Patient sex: M
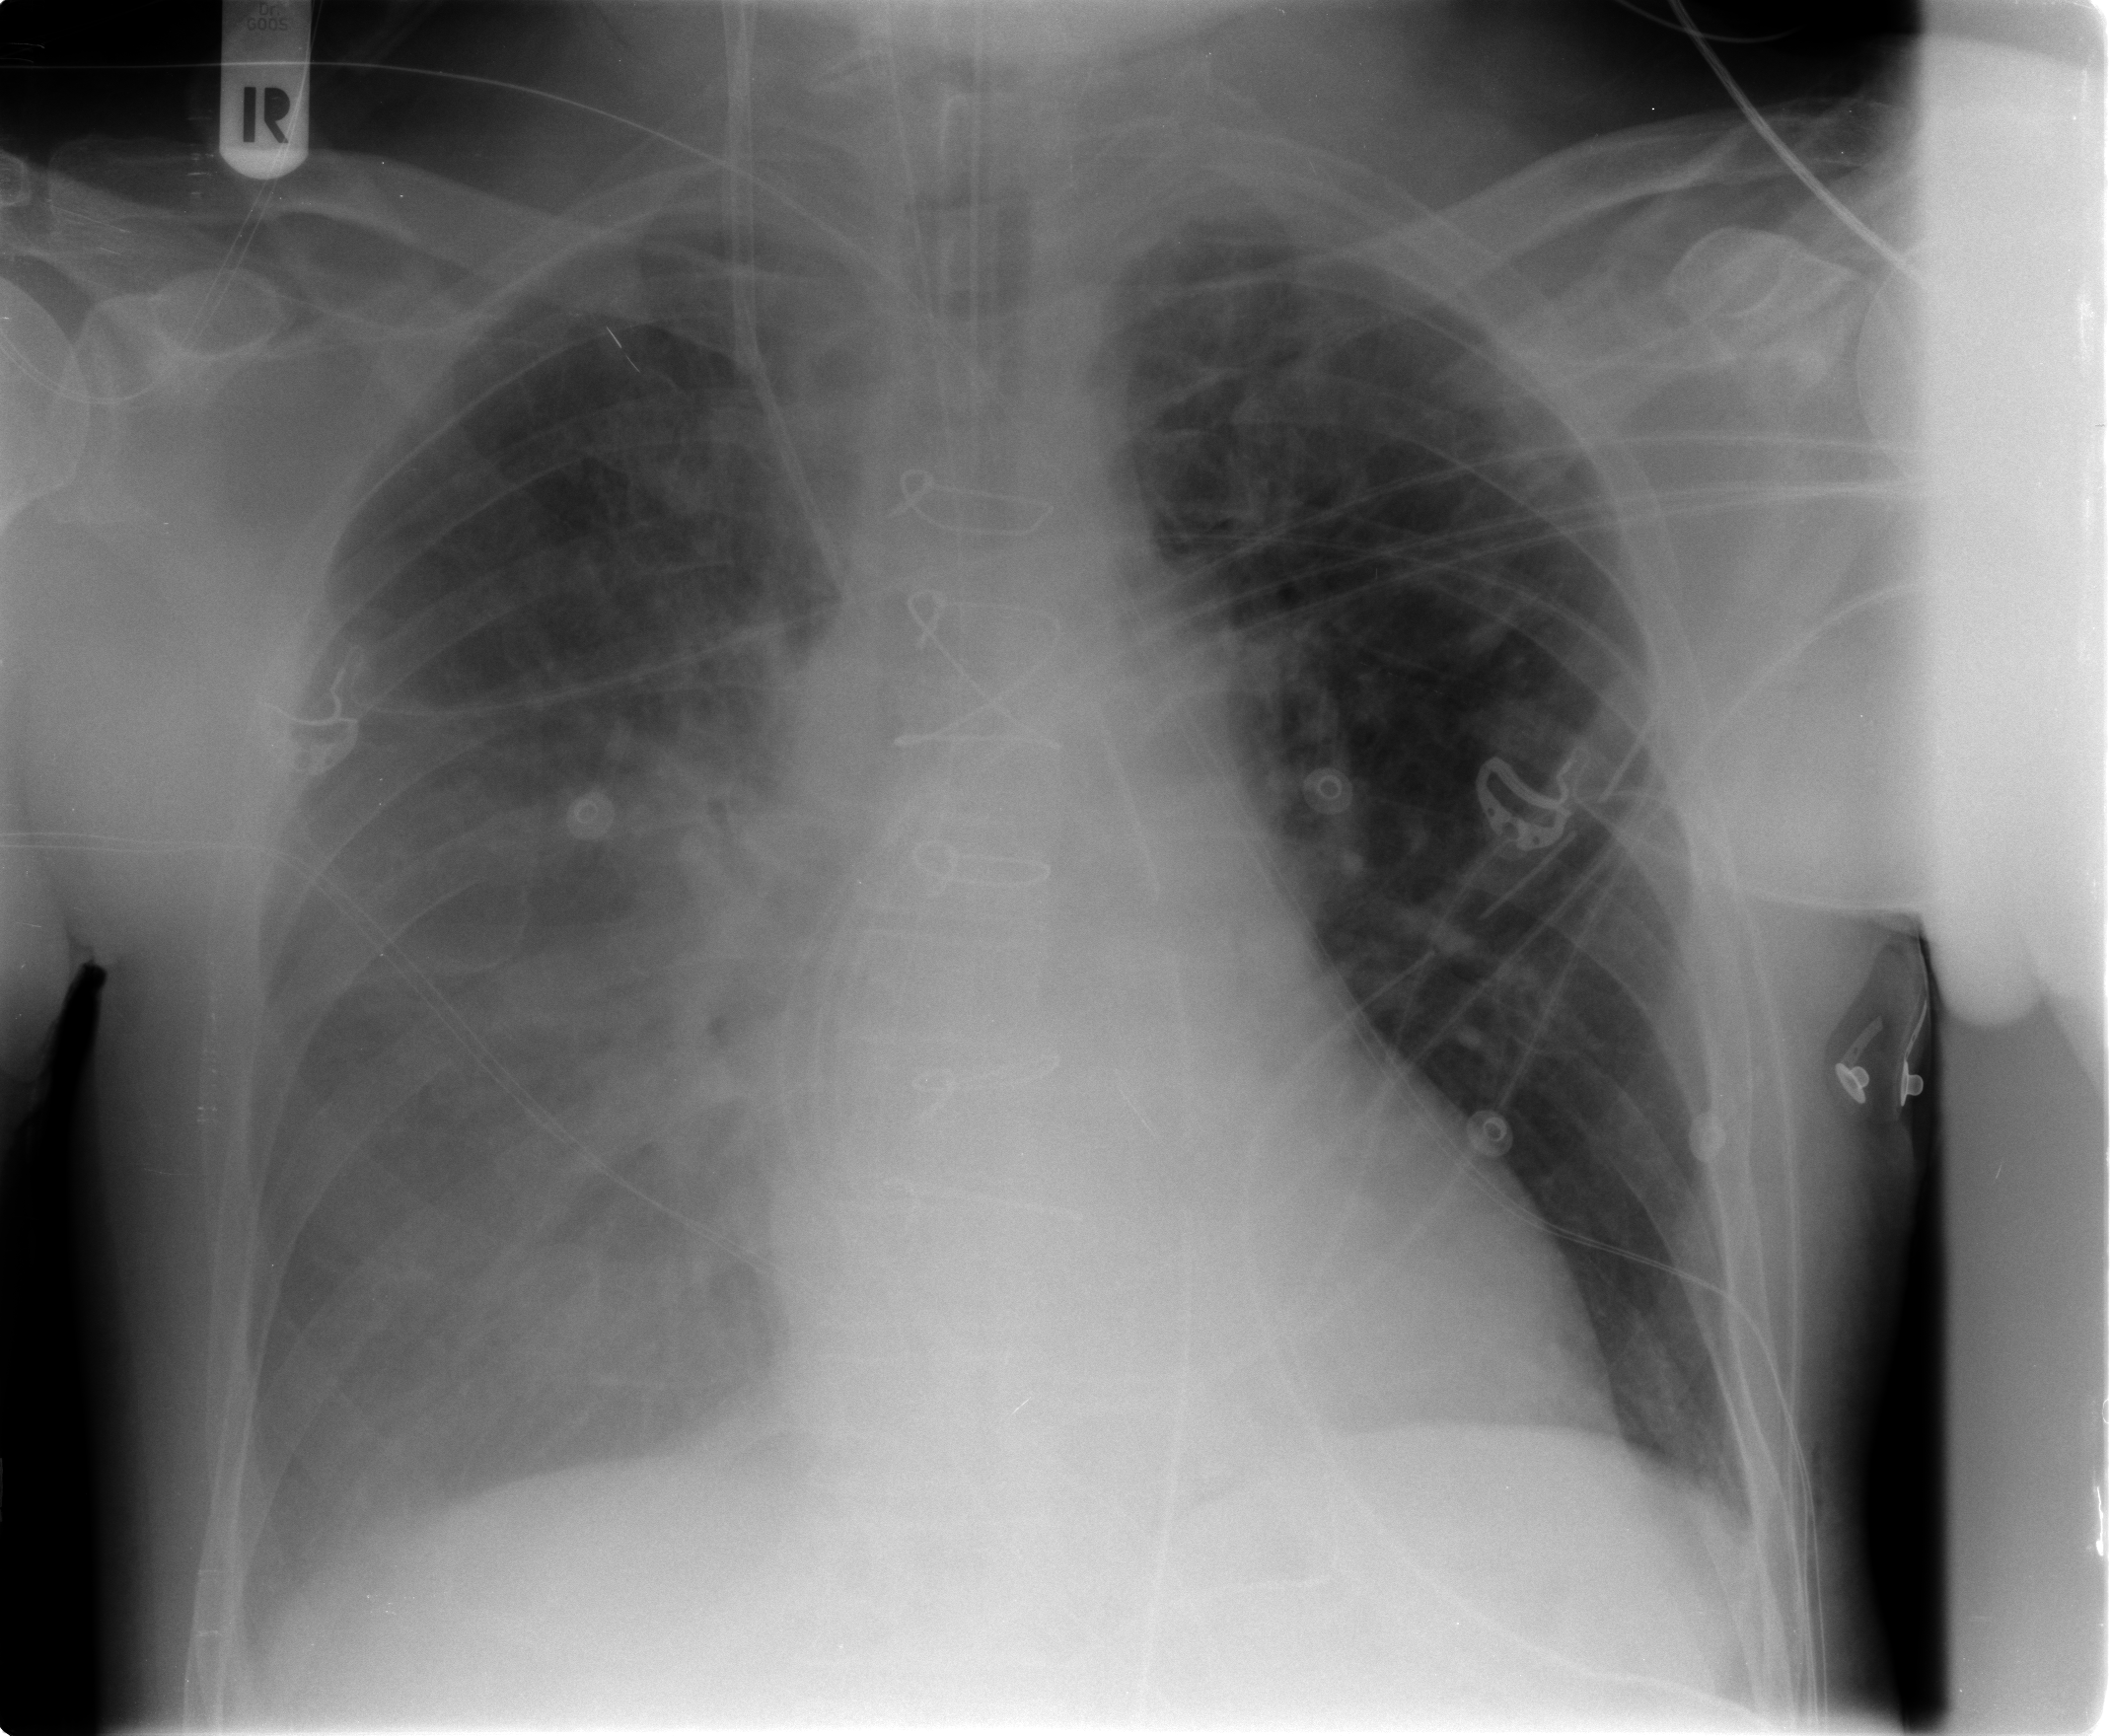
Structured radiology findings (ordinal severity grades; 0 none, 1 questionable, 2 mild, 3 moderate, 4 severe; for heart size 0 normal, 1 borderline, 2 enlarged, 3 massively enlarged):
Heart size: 0
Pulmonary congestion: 2
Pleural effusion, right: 2
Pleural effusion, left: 0
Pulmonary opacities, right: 2
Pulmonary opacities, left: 0
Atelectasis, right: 2
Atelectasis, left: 0